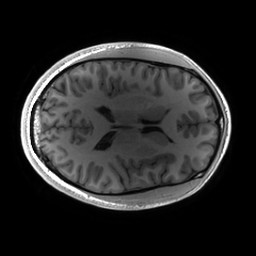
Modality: T1w
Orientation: axial
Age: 28
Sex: female
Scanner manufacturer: ge
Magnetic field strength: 3 T
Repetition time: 0.00724 s
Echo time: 0.0027 s